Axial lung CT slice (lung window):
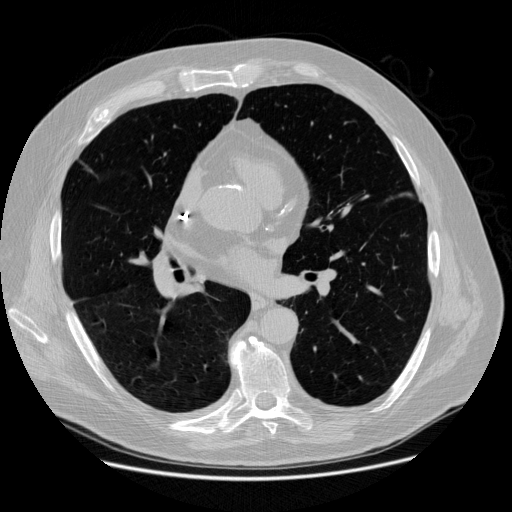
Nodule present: no